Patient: sex M, age 21
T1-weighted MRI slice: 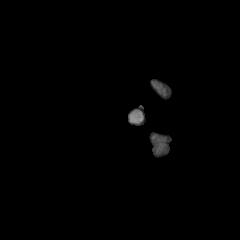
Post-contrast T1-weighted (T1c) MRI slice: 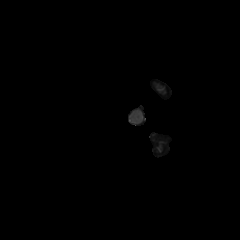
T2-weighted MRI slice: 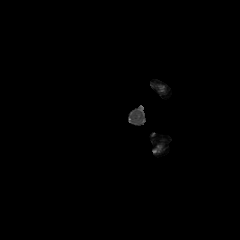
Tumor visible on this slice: no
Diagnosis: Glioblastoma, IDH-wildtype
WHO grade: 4